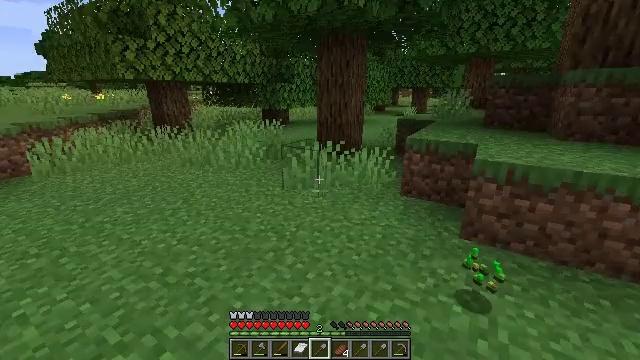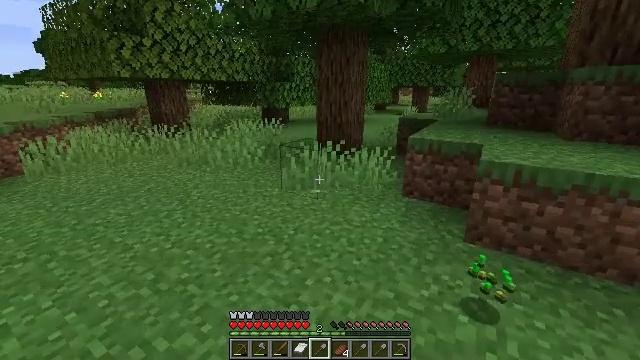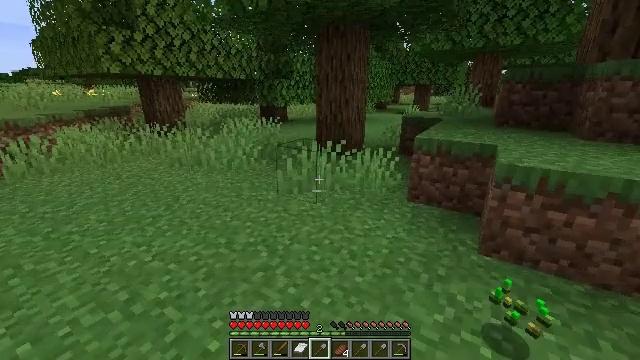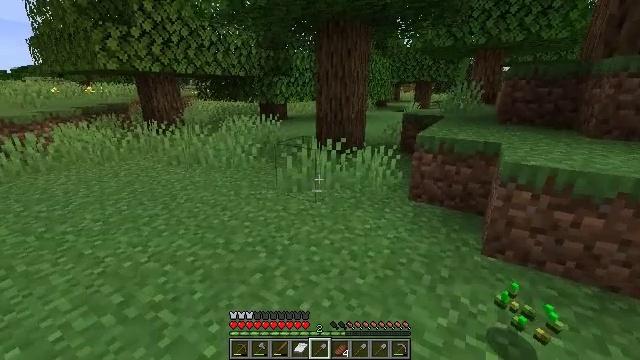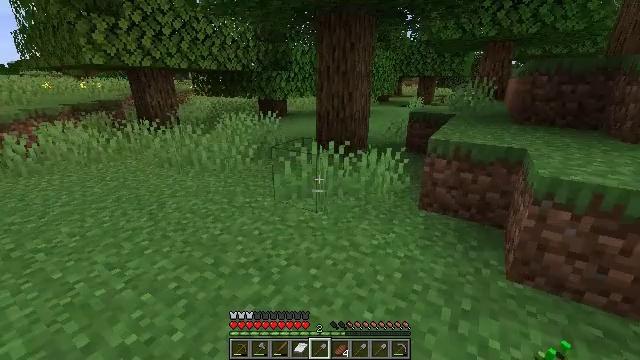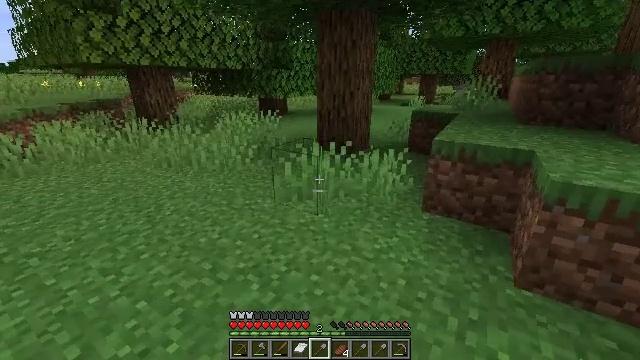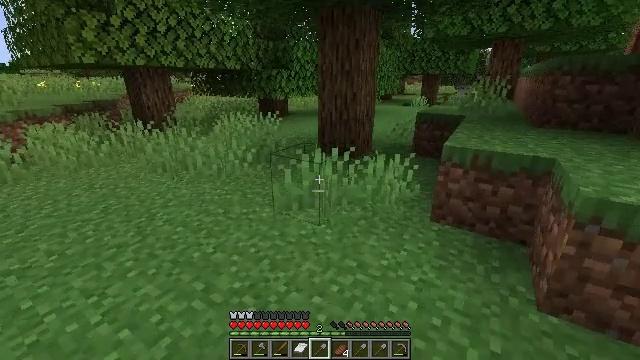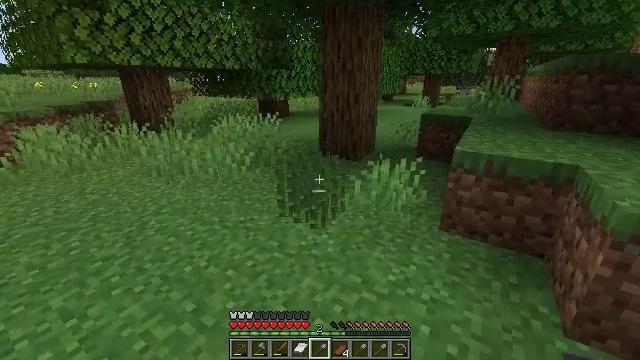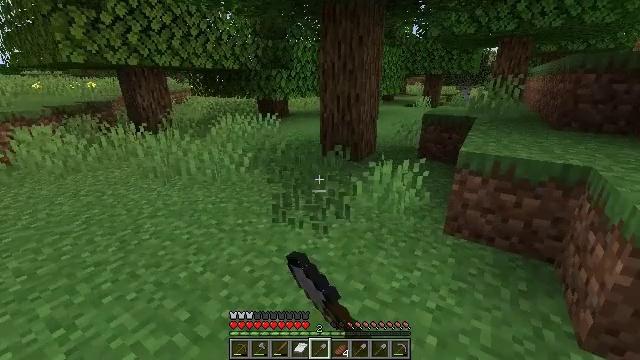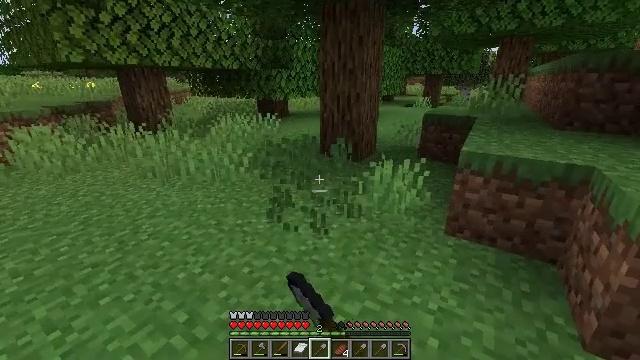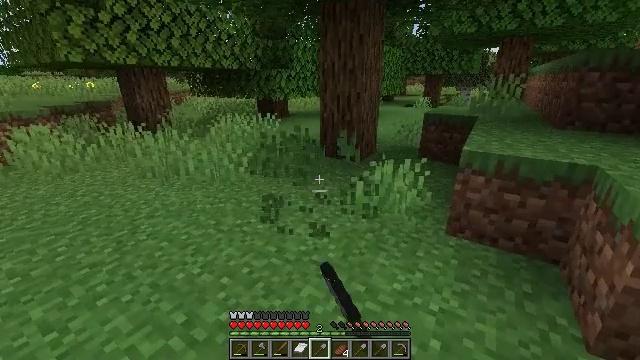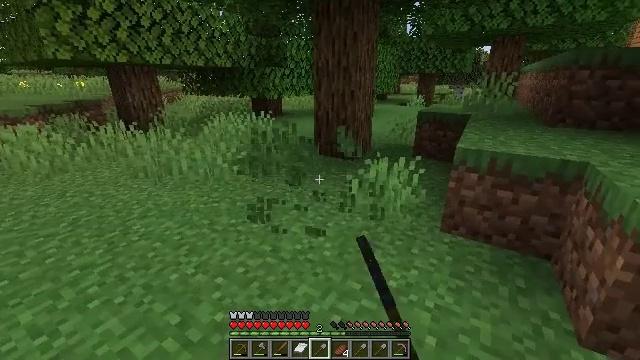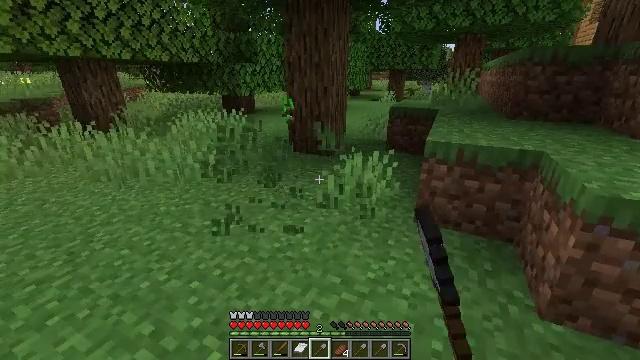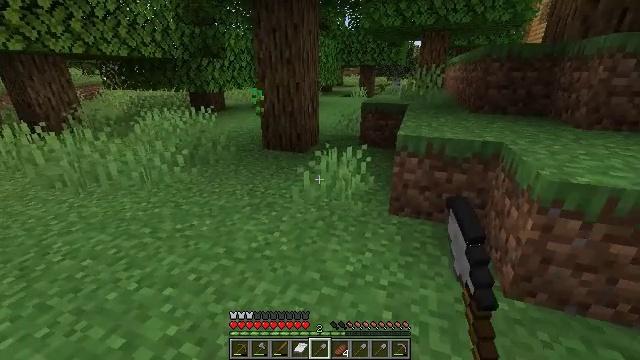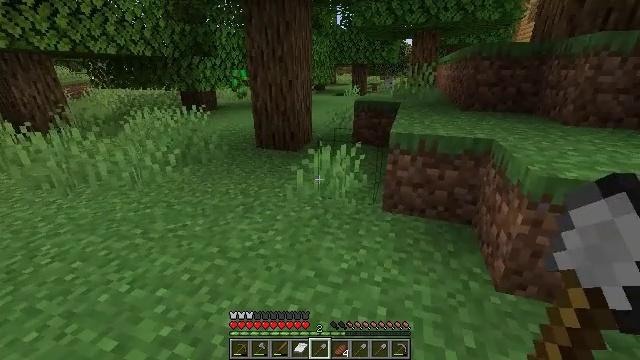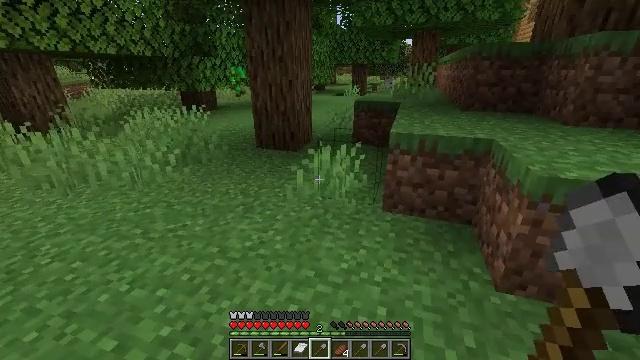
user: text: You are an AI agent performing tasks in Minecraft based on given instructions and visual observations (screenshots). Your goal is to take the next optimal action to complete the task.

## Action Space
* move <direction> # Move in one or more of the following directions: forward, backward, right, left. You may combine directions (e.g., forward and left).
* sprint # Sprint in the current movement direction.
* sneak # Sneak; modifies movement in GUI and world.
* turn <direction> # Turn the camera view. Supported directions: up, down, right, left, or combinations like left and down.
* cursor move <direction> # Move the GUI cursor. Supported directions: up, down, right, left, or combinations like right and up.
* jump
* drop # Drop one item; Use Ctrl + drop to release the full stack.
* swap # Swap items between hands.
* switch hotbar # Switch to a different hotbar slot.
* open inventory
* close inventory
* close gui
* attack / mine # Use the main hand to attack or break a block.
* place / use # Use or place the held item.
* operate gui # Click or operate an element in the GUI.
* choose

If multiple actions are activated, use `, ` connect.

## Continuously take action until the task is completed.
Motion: motion action
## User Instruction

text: Gather grass on the ground.
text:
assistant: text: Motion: move forward
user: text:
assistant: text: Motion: move forward
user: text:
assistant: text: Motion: move forward
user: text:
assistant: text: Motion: move forward
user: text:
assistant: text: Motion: move forward
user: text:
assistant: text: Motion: move forward
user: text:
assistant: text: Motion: attack / mine
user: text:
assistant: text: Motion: attack / mine
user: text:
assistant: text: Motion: attack / mine
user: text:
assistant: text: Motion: no_op
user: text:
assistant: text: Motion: turn right
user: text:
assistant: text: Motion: turn right
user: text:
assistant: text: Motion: turn right
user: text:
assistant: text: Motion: turn right
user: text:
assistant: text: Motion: no_op
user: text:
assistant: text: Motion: attack / mine
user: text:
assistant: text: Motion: attack / mine
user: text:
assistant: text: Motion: no_op
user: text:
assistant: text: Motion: no_op
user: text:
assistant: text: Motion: turn left
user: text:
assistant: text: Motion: turn left
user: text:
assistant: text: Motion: move forward, turn left
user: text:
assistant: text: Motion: move forward, turn left
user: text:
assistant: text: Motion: move forward, turn left
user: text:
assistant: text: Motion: move forward
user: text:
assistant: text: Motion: move forward
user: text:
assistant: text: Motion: move forward, turn right
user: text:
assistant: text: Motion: move forward
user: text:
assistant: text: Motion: move forward, turn right
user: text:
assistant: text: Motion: move forward, turn right